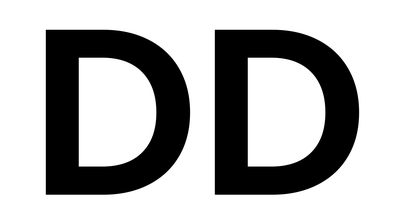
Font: Poppins-SemiBold